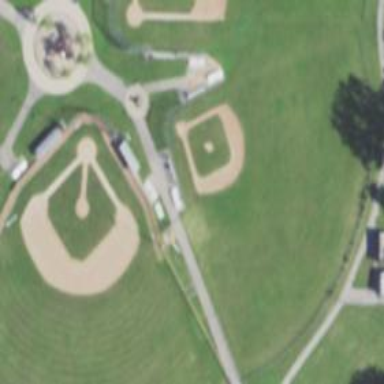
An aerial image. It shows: Baseball pitch for leisure land.